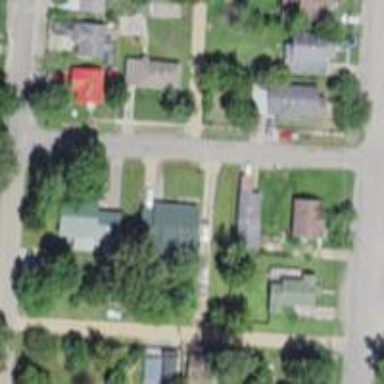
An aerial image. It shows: Alley classified as service road.